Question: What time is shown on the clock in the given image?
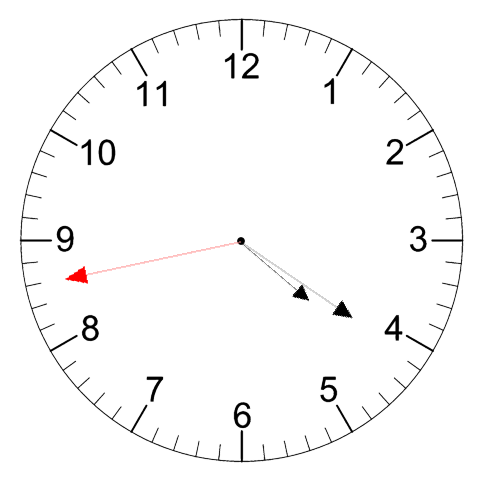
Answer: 04:20:43